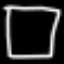
Label: square